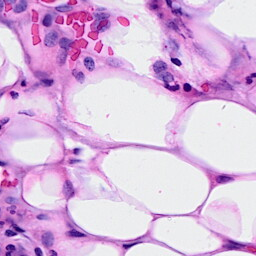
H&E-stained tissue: Breast